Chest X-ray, PA view. Patient: 74 years old, sex F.
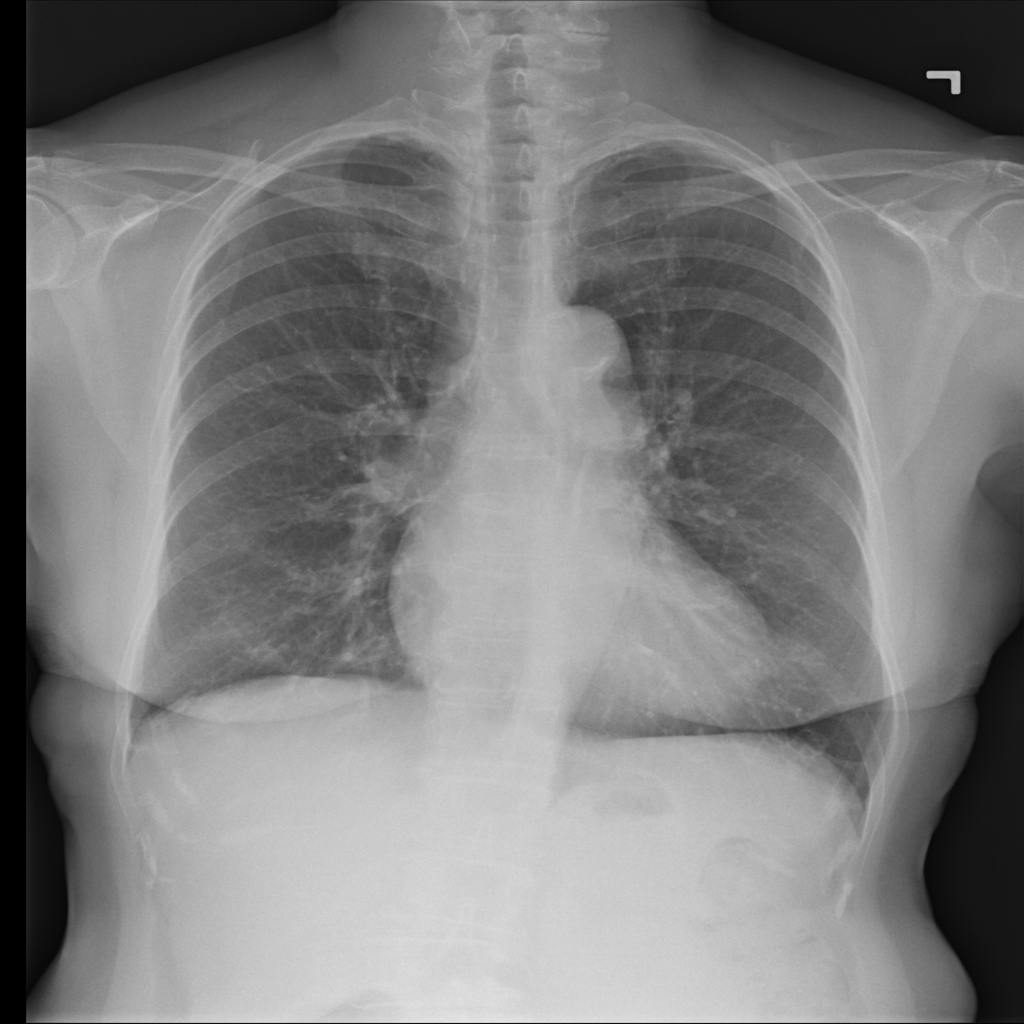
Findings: No Finding